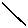
Label: line